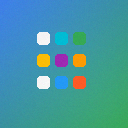
Screen state: on